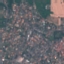
Land use / land cover class: Residential